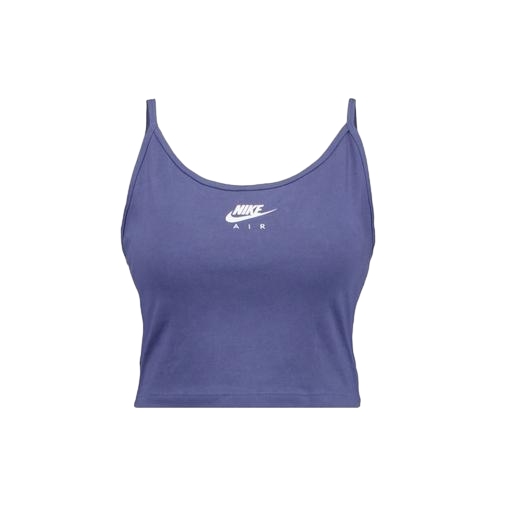
blue women's crop top, dri-fit tank, branded tank-top, white background